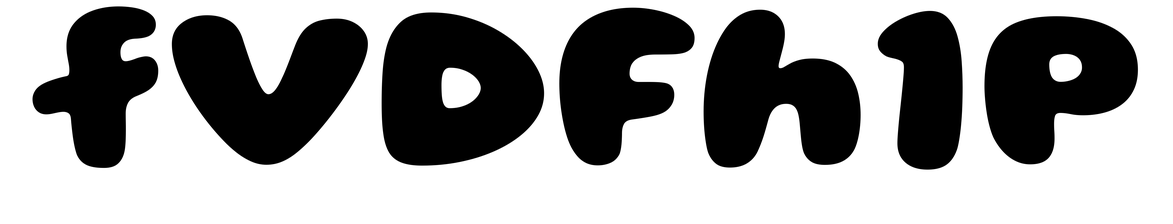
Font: Gluten_ExtraBold